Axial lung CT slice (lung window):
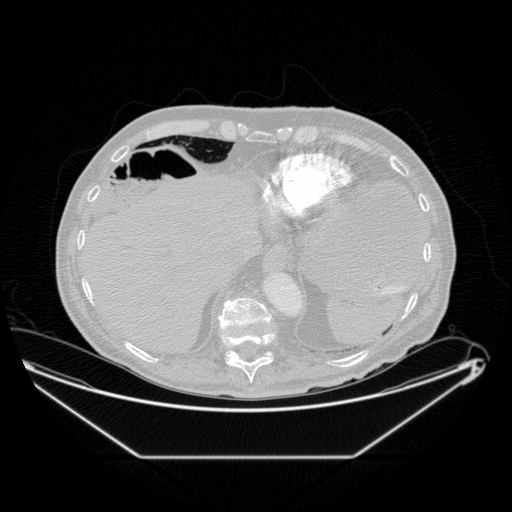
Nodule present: no